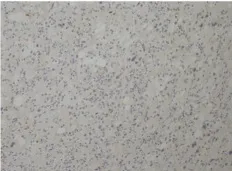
Syn. Is negative among the whole sample tissue.
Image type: pathology (immunostaining)